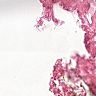
Metastatic tissue present: no